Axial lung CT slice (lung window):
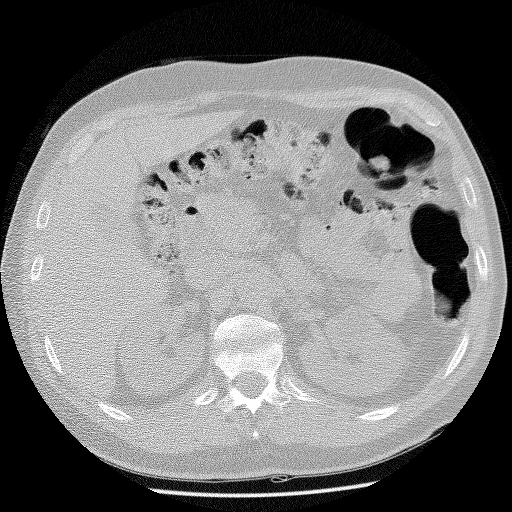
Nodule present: no